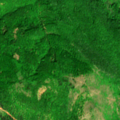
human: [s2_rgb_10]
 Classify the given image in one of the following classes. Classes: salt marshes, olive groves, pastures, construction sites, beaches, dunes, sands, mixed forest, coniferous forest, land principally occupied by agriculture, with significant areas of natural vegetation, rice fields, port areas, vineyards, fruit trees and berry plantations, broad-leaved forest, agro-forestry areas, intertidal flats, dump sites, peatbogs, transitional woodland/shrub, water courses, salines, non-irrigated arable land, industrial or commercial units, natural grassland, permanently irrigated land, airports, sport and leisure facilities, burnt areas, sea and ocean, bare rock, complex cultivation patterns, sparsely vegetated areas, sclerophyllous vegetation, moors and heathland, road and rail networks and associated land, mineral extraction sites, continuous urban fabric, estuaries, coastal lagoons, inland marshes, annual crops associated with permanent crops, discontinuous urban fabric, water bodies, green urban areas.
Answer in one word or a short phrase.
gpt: land principally occupied by agriculture, with significant areas of natural vegetation, broad-leaved forest, coniferous forest, natural grassland, transitional woodland/shrub